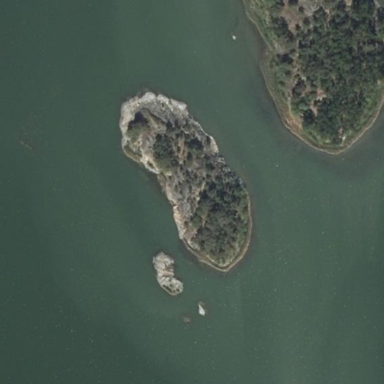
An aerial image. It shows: Islet along the coastline.